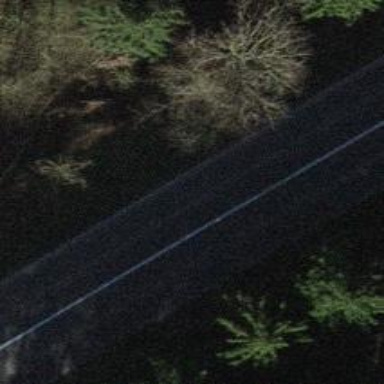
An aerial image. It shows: Secondary road with asphalt surface.